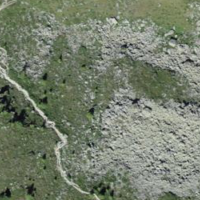
EUNIS habitat code: 31
Species observed at this site:
Rhododendron ferrugineum
Vaccinium uliginosum